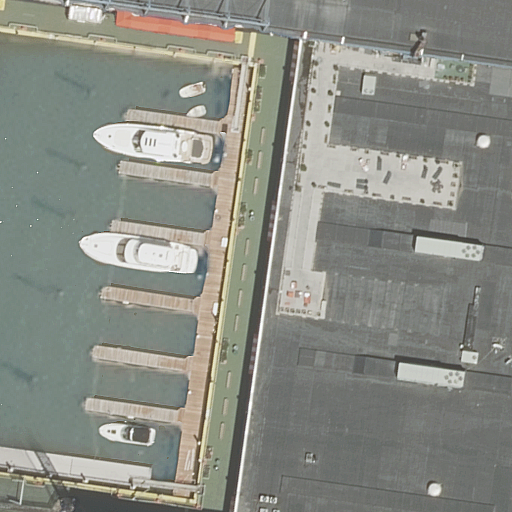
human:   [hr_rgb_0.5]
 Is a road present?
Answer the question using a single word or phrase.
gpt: yes

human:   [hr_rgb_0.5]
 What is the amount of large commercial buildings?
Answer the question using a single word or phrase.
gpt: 0

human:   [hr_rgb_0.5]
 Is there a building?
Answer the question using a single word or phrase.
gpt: yes

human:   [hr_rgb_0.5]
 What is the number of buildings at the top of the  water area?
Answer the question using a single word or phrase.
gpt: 0

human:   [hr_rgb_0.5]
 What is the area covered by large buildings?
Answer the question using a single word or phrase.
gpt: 5198m2

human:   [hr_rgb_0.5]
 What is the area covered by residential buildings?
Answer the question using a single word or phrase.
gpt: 5198m2

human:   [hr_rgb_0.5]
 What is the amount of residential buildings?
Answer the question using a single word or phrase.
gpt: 2

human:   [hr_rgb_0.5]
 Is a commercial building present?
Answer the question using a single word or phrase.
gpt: no

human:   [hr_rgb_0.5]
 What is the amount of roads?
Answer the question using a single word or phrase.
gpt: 3

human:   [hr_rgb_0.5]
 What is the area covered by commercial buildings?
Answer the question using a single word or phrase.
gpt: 0m2

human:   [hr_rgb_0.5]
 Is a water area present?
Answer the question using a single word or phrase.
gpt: yes

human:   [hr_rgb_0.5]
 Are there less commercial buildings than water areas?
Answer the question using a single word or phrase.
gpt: yes

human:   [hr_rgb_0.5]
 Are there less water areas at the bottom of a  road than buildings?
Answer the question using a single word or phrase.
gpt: yes

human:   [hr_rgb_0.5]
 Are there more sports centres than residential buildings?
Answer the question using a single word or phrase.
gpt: no

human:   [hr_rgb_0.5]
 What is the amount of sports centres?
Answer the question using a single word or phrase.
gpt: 1

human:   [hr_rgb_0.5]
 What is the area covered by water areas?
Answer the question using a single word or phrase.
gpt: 4040m2

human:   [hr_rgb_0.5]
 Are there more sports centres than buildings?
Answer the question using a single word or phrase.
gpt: no

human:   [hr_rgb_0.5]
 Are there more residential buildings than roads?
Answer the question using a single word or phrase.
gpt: no

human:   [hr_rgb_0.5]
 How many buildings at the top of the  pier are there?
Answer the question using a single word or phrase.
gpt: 0

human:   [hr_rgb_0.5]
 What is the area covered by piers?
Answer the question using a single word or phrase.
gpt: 2989m2

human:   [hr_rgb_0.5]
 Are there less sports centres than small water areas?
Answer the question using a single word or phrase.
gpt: no

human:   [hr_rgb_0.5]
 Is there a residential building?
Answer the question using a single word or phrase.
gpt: yes

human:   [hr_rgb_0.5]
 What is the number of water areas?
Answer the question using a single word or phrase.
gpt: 1

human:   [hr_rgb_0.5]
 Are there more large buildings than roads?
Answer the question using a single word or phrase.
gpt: no

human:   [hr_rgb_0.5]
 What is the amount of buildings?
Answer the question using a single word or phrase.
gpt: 2

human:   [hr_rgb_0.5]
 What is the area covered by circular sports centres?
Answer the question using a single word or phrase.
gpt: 0m2

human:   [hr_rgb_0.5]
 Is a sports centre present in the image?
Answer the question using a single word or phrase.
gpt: yes

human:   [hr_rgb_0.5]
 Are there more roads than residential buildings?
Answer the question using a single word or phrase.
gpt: yes

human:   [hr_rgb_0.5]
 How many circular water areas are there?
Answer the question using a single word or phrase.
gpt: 0

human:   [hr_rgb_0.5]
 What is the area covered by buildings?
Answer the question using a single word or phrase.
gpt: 5198m2

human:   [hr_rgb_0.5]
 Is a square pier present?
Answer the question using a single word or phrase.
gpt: no

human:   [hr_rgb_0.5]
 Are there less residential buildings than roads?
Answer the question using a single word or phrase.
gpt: yes

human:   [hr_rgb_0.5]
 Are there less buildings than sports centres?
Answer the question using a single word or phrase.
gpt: no

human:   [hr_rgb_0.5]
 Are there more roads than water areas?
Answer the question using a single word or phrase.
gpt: yes

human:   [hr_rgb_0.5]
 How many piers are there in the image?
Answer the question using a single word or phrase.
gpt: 1

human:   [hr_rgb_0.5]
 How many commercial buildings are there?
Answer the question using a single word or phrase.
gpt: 0

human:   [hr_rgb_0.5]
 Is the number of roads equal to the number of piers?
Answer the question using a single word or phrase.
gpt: no

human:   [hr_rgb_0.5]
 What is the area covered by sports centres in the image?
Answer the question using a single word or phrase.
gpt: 7790m2

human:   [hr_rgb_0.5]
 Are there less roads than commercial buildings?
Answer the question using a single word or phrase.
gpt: no

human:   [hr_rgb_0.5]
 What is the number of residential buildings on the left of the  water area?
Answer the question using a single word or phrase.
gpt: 0

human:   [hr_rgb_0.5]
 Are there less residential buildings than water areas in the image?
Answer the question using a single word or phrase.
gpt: no

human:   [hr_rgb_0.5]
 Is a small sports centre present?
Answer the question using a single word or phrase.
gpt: no

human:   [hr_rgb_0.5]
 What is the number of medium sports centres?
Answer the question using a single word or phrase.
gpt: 0

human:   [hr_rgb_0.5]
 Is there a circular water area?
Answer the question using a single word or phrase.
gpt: no

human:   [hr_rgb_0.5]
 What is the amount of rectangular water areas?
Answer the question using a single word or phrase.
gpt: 1

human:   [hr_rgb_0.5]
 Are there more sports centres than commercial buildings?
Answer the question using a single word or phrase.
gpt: yes

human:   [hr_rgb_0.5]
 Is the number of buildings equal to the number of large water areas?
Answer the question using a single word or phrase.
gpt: no

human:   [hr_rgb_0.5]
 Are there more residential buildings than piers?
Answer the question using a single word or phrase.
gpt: yes

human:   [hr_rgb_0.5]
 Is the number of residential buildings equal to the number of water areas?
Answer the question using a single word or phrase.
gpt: no

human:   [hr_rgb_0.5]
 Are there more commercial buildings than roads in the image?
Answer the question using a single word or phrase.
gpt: no

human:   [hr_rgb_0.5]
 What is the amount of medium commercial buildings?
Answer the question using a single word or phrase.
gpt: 0

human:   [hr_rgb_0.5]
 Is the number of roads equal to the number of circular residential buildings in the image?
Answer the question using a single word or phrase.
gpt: no

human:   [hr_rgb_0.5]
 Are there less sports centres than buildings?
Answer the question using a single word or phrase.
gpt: yes

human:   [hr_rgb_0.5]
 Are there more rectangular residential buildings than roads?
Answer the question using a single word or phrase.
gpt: no

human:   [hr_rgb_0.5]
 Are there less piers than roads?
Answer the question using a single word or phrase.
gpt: yes

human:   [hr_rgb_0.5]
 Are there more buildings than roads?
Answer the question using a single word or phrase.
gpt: no

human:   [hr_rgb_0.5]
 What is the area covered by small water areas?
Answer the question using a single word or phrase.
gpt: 0m2

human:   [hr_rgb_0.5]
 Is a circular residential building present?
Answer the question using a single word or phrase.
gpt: no

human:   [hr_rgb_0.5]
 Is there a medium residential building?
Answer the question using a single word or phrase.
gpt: no

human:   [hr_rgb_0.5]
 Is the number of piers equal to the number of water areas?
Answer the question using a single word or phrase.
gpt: yes

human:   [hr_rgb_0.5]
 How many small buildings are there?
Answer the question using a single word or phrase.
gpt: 0

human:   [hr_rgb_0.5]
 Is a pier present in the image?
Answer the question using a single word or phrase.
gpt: yes

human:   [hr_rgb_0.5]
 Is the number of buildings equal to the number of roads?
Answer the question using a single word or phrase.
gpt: no

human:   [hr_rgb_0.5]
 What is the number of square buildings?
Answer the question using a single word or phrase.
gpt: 0